RGB frame:
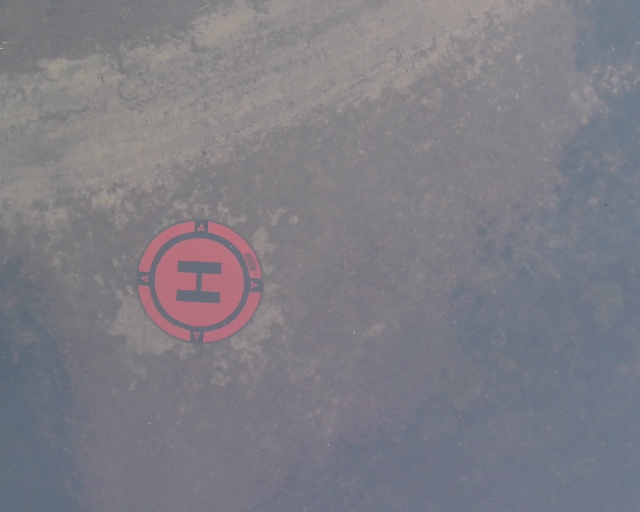
Thermal frame:
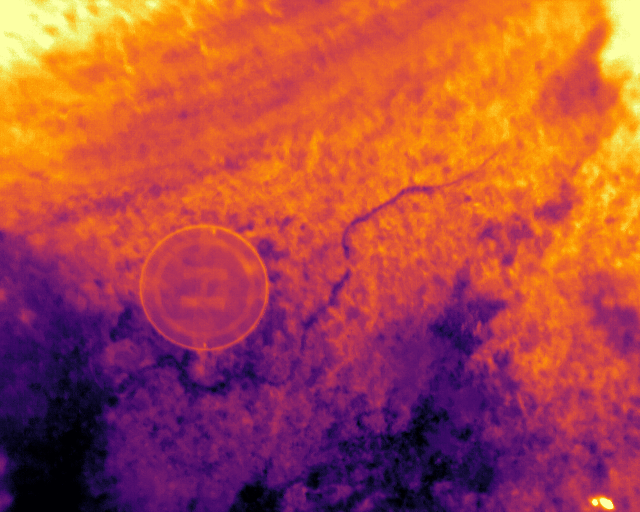
Captured: 2026-02-26 03:12:03
Pixels at or above 80 °C: 11 (fraction of frame: 3.35693359375e-05)